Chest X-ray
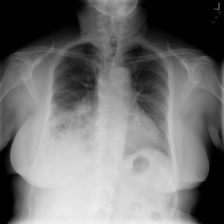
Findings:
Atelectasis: negative
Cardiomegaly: negative
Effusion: negative
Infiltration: positive
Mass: negative
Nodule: negative
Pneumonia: positive
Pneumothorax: negative
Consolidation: negative
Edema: negative
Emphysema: negative
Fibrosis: negative
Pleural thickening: negative
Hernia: negative